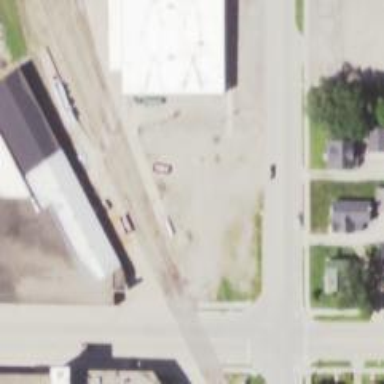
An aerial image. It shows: Railway siding for service.